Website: walmart
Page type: payment
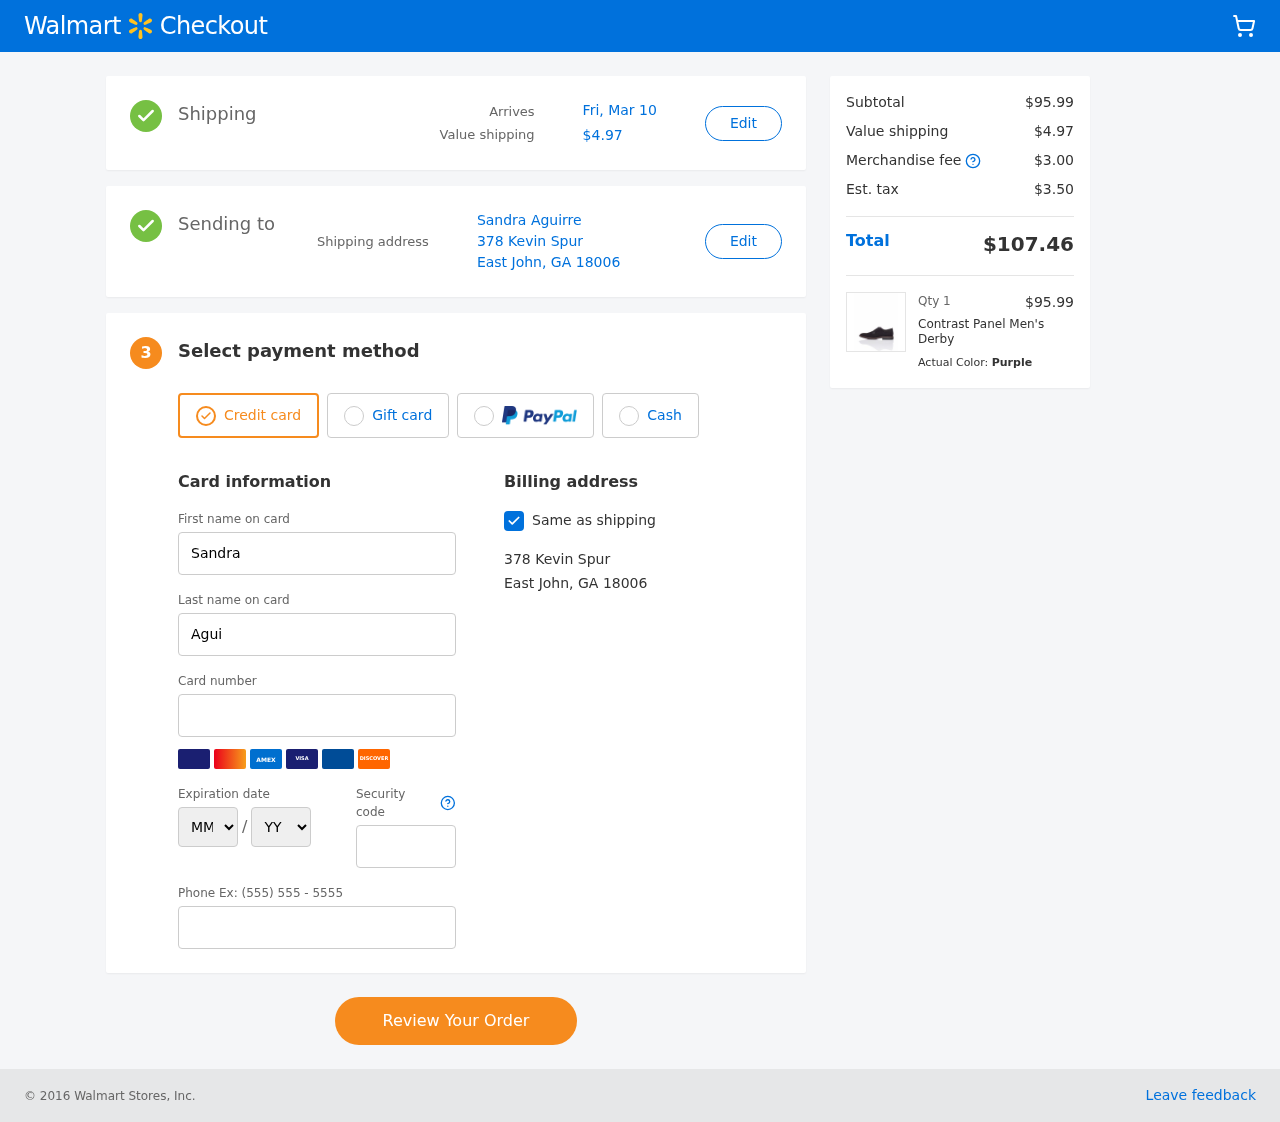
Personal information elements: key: PII_CARD_EXPIRY_MONTH
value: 01
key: PII_CARD_EXPIRY_YEAR
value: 28
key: PII_CITY_STATE_ZIP
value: East John, GA 18006
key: PII_FULLNAME
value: Sandra Aguirre
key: PII_STREET
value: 378 Kevin Spur
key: PII_FIRSTNAME
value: Sandra
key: PII_LASTNAME
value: Aguirre
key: PII_CARD_NUMBER
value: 3498 4650 1154 963
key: PII_CARD_CVV
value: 8865
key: PII_PHONE
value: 9942511102
Product elements: key: PRODUCT1_NAME
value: Contrast Panel Men's Derby
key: PRODUCT1_PRICE
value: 95.99
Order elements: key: ORDER_DELIVERY_DATE
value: Fri, Mar 10
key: ORDER_SHIPPING_COST
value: $4.97
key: ORDER_SUBTOTAL
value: $95.99
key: ORDER_MERCHANDISE_FEE
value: $3.00
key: ORDER_TAX
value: $3.50
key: ORDER_TOTAL
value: $107.46
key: ORDER_NUM_ITEMS
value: Qty 1